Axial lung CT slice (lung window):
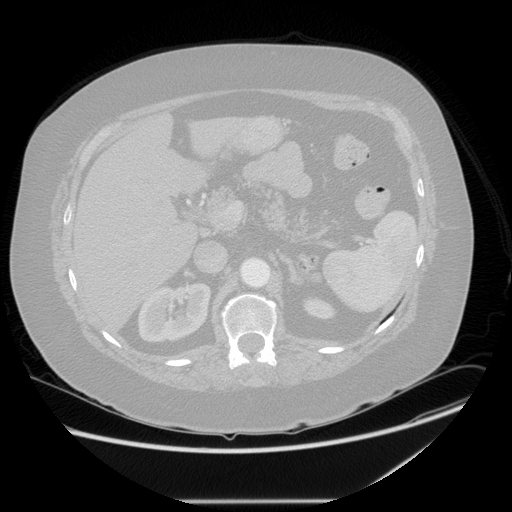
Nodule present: no